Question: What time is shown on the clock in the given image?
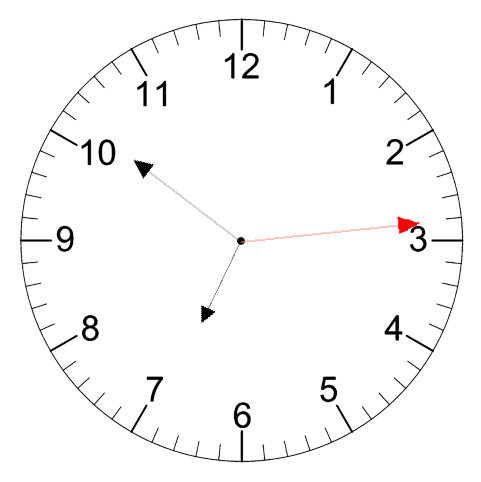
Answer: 06:51:14